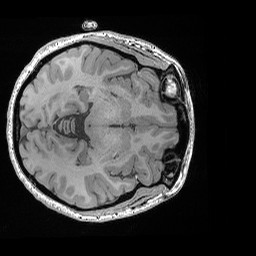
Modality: T1w
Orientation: axial
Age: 22
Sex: female
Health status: healthy
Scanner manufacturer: siemens
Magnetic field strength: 3 T
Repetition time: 0.02 s
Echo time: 0.00492 s